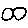
Label: circle